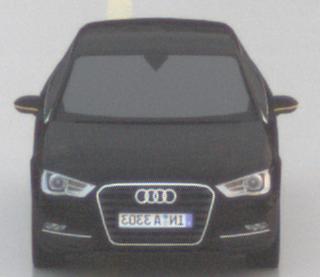
Make: Audi
Model: A3 1.2 TFSI
Detailed model: A3 (8V)
Model produced from: 2013/02
Model produced until: 2014/05
Doors: 3
Color: black
Road condition: wet road
Daytime: sunrise or sunset
Contrast: low contrast